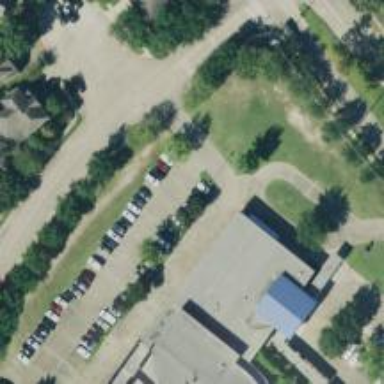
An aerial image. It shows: Driveway leading to service road.